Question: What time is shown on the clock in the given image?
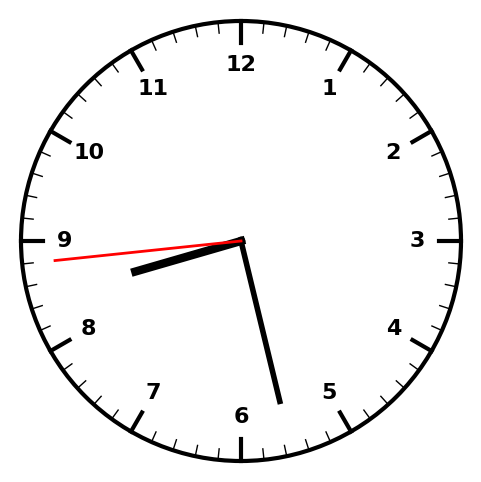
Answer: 08:27:44